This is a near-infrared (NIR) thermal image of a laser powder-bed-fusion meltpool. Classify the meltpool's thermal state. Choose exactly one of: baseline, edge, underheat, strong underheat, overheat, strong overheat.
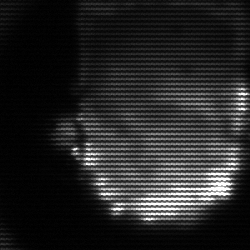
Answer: baseline